Frequency: 60000
Velocity: 0,186
Power: 6,1
Pulse duration: 0,0000001
Pass count: 1
Magnification: 10
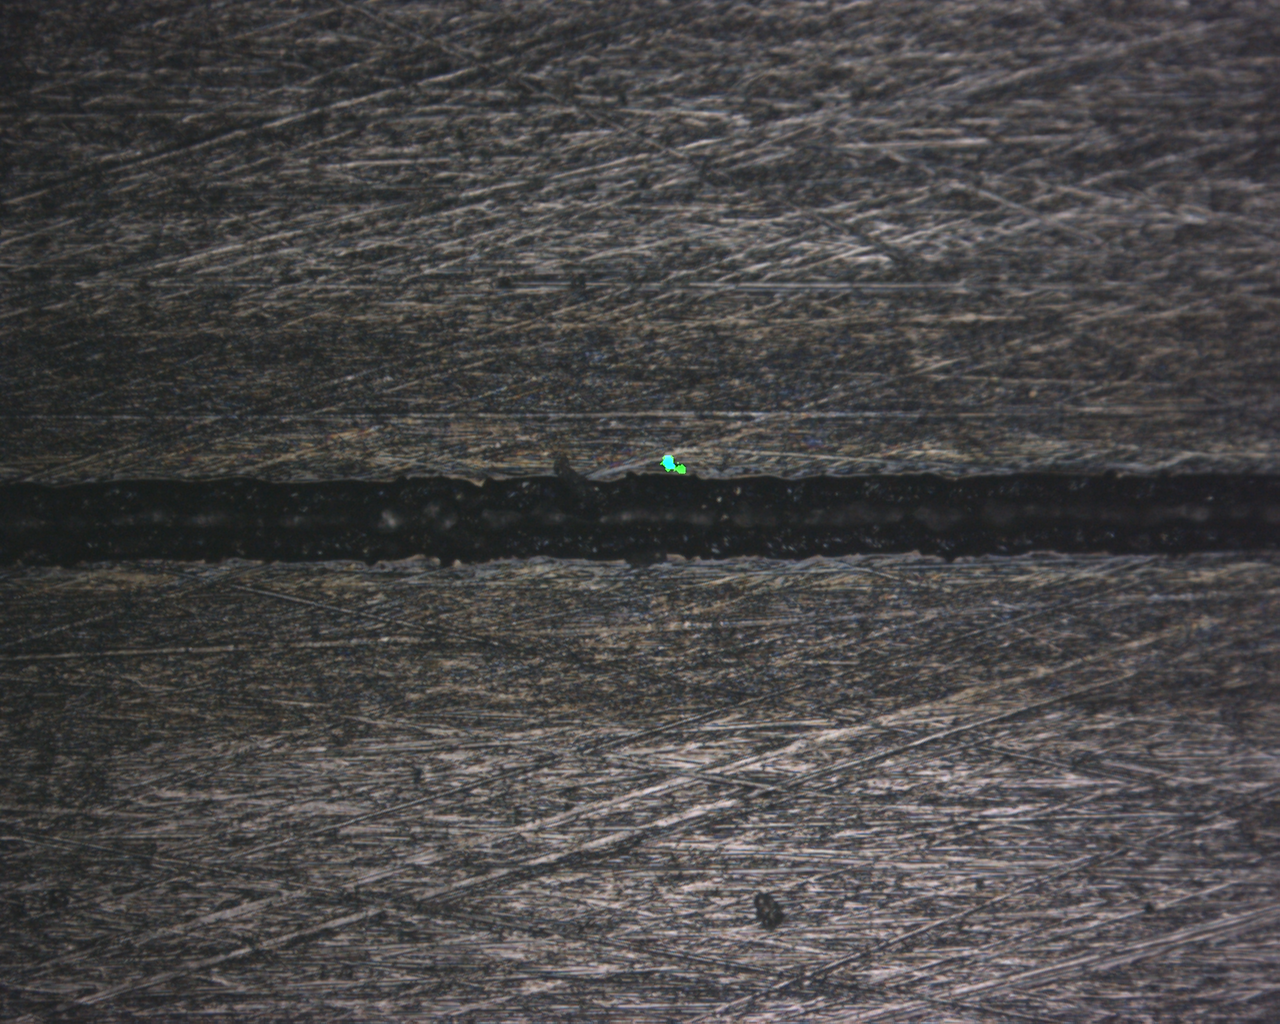
Measured width: 119.025
Other width: 38.654